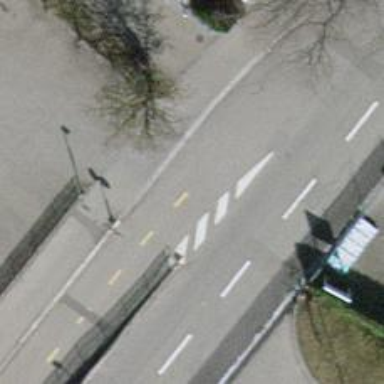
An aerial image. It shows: Asphalt path with cycleway alongside.